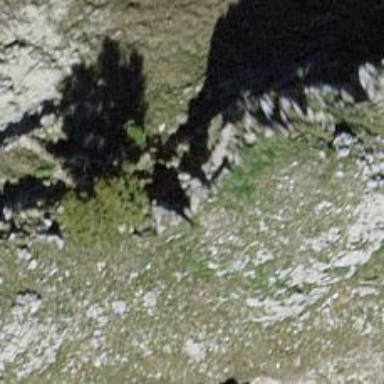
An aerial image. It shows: Cliff in nature.